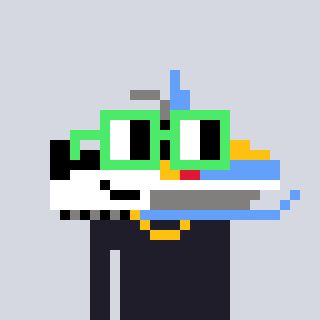
a pixel art character with square light green glasses, a snowmobile-shaped head and a grayscale-colored body on a cool background